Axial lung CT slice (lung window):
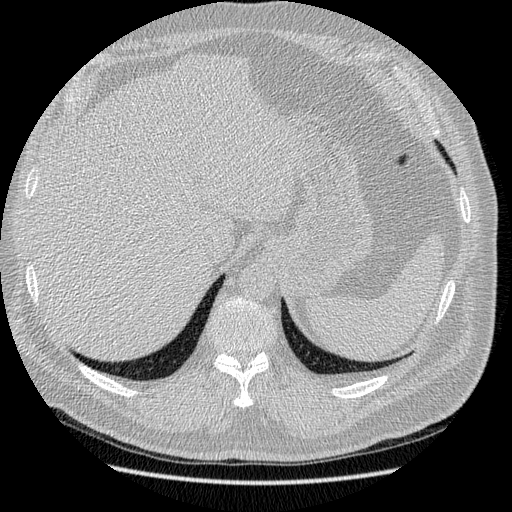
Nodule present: no